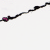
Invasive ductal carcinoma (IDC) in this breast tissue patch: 0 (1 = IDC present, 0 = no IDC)